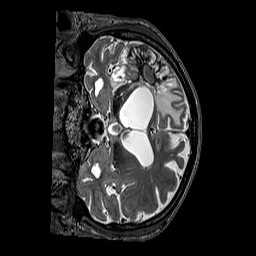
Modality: T2w
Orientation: coronal
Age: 67
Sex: male
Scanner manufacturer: siemens
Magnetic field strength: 3 T
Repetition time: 3.2 s
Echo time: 0.567 s